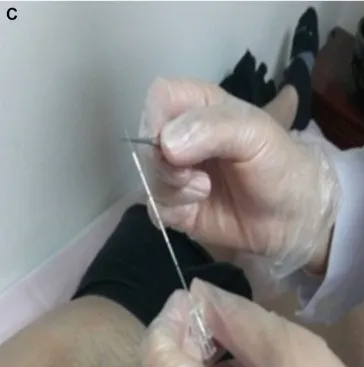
Process of thread-embedding therapy. (C) Place the thread in the front of the tube of the needle.
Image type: medical_photograph (other_medical_photograph)